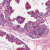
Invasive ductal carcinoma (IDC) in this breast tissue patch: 0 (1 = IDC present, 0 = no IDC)